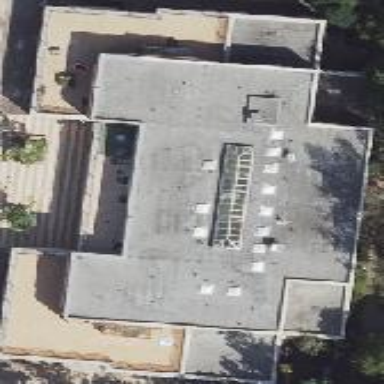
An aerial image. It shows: Kindergarten building.